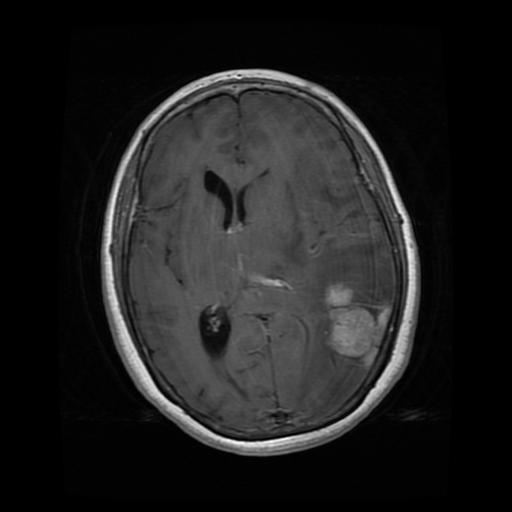
Label: meningioma